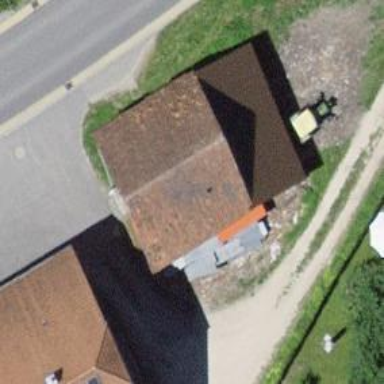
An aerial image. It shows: Barn.